Question: I am trying to generate a dynamic banner carousel and inside that, I want to append the images that I fetched from through an API. Data is coming in the console but unable to append it.
How to append it inside the Image tag and generate the dynamic div accordingly?
'''
<html>
<head>
<meta name="viewport" content="width=device-width, initial-scale=1">
<script type="text/javascript" src="/_layouts/15/SP.RequestExecutor.js"></script>
<script src="https://ajax.googleapis.com/ajax/libs/jquery/3.4.1/jquery.min.js"></script>
<script type="text/javascript" src="https://ajax.googleapis.com/ajax/libs/jquery/3.3.1/jquery.min.js"></script>
<script type="text/javascript" src="https://cdnjs.cloudflare.com/ajax/libs/popper.js/1.14.3/umd/popper.min.js"></script>
<script type="text/javascript" src="https://maxcdn.bootstrapcdn.com/bootstrap/4.1.3/js/bootstrap.min.js"></script>
<script type="text/javascript" src="https://cdnjs.cloudflare.com/ajax/libs/async/2.6.1/async.js"></script>
<script type="text/javascript" src="https://ajax.googleapis.com/ajax/libs/jqueryui/1.8.11/jquery-ui.min.js"></script>
<script src="https://code.jquery.com/jquery-1.12.4.js"></script>
<script src="https://code.jquery.com/ui/1.12.1/jquery-ui.js"></script>
<script>
console.log("hiiii");
$(document).ready(function () {
console.log("inside api...");
getDatafromDocLib();
});
function getDatafromDocLib(){
console.log("Inside api call-----------------");
var doclibUrl = _spPageContextInfo.webAbsoluteUrl + "/_api/web/GetFolderByServerRelativeUrl('Demobannerlib')/Files";
console.log("URL--------------------",doclibUrl);
$.ajax({
url : doclibUrl,
type: 'GET',
headers : {
"accept": "application/json; odata=verbose"
},
success : function(response){
console.log("---------Response---Data--------",response);
var length = response.d.results.length;
var data = response.d.results;
displayCarousel(data);
},
error: function(error){
console.log("error in getting data from library", error);
}
});
}
function displayCarousel(data){
console.log("data inside display function....", data);
for(var i=0; i<data.length;i++){
$("<div>")
.addClass('iviewer_image_mask')
.css('background', "url('https://dimensiondata3.sharepoint.com/c2sd3/India/_api/Web/GetFileByServerRelativePath(decodedurl='/c2sd3/India/Demobannerlib/img55.jpg')')")
.appendTo("#slideshow-container");
}
}
</script>
</head>
<body>
<h2>NTT<h2>
<div class="slideshow-container">
<div class="mySlides fade">
<img src="https://dimensiondata3.sharepoint.com/:i:/r/Bannerlib/img1.jpg?csf=1&e=J0Wq9J"
style="width:100%">
</div>
<div class="mySlides fade">
<img
src="https://dimensiondata3.sharepoint.com/:i:/r/Bannerlib/img4.jpg?csf=1&e=c8q9aX">
</div>
<div class="mySlides fade">
<img src="https://dimensiondata3.sharepoint.com/:i:/r/Bannerlib/img2.jpg?csf=1&e=986eez"
style="width:100%">
</div>
</div>
<br>
<div style="text-align:center">
<span class="dot"></span>
<span class="dot"></span>
<span class="dot"></span>
</div>
<script>
var slideIndex = 0;
showSlides();
function showSlides() {
var i;
var slides = document.getElementsByClassName("mySlides");
var dots = document.getElementsByClassName("dot");
for (i = 0; i < slides.length; i++) {
slides[i].style.display = "none";
}
slideIndex++;
if (slideIndex > slides.length) { slideIndex = 1 }
for (i = 0; i < dots.length; i++) {
dots[i].className = dots[i].className.replace(" active", "");
}
slides[slideIndex - 1].style.display = "block";
dots[slideIndex - 1].className += " active";
setTimeout(showSlides, 5000);
}
</script>
</body>
</html>
'''

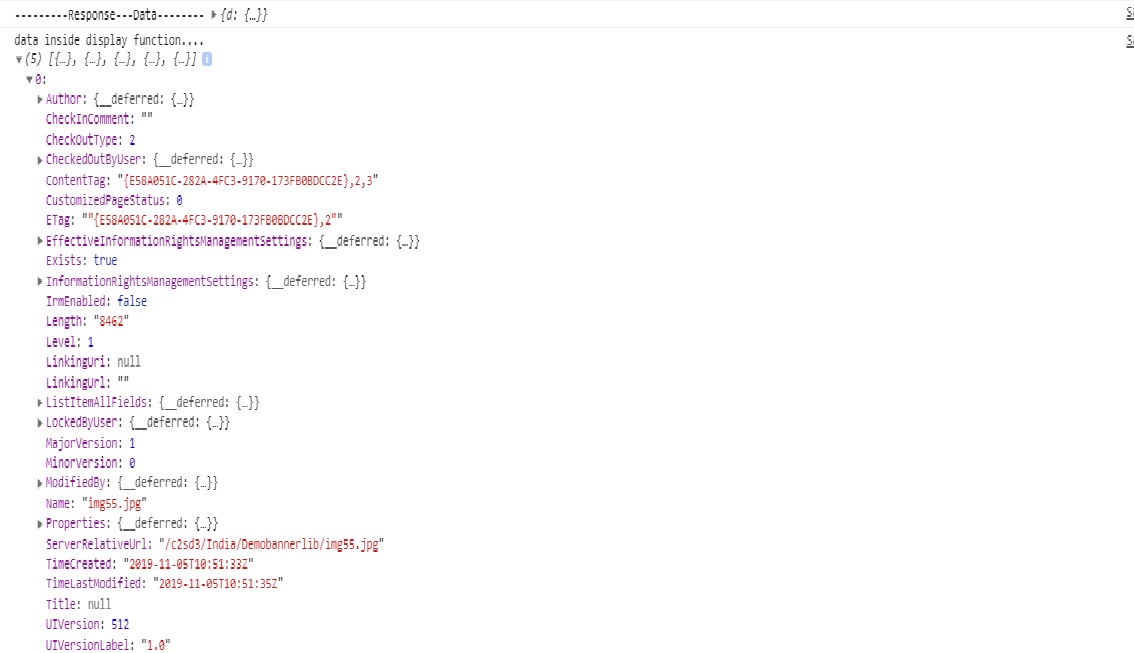
Answer: Make the following changes in your displayCarousel function:
'''
function displayCarousel(data){
console.log("data inside display function....", data);
for(var i=0; i<data.length;i++){
var img_url = _spPageContextInfo.webAbsoluteUrl + '' + data[i].ServerRelativeUrl;
var img_div = '<div class="mySlides fade"><img src="'+img_url+'"> </div>';
$("#slideshow-container").append(img_div);
}
}
'''